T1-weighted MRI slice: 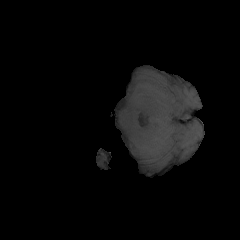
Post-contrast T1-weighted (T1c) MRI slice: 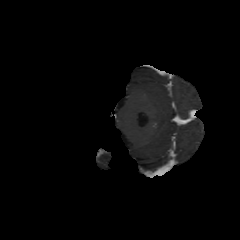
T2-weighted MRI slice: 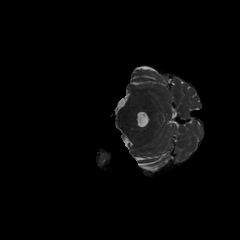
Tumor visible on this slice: no